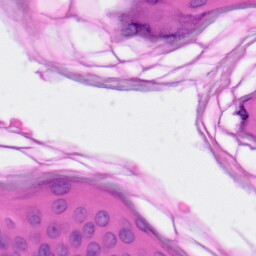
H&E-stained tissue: Skin